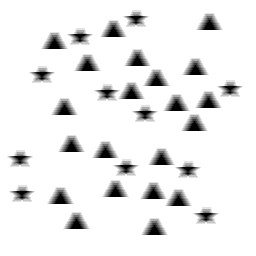
Squares: 0
Triangles: 21
Stars: 11
Total shapes: 32